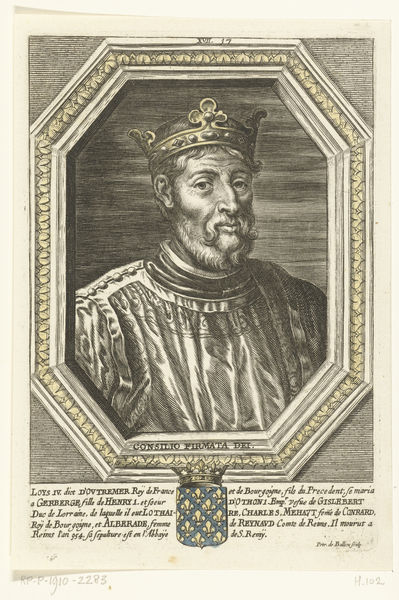
Titel: Portret van koning Lodewijk IV van Frankrijk
Künstler: Pieter de (I) Bailliu
Standort: Amsterdam
Institution: Rijksmuseum
Schlagwörter: mann, bart, rahmen, gold, krone, könig, markant, text, wappen, golden, latein